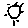
Label: sun